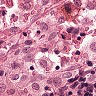
Metastatic tissue present: no